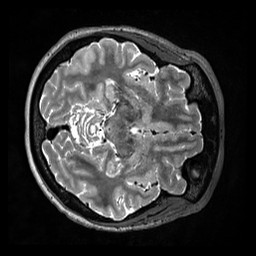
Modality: T2w
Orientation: axial
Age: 55
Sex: female
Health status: ill
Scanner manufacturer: siemens
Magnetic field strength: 3 T
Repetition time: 3.2 s
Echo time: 0.564 s